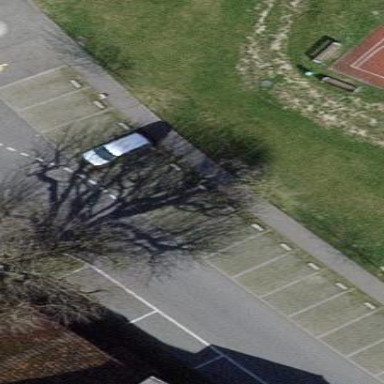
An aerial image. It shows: Parking area with surface.